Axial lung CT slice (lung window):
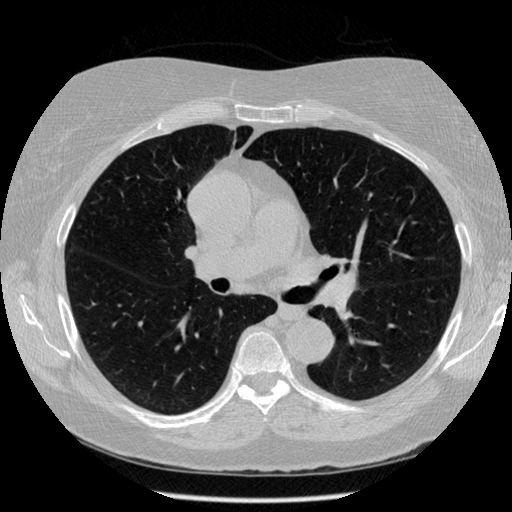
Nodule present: no